Question: I have a program which compares files to see which files I've updated and which files and folders are new.
I have a folder called 'School' at home and at school with exactly the same contents in. My program works fine accessing and comparing files on my USB but I can't seem to find the correct path to access my files at school.
[EDIT]: I downloaded the 'rdp' from my school website. To open my documents, I connect to 'school.rdp', type in my username and password then the window comes up.

This is the start of my program which finds the base folder
'''
import os
# HOME, this works
print(os.path.exists("C:/School")) # True
print(os.path.exists("C:")) # True
# SCHOOL, I've tried all of these but none of them work
print(os.path.exists("N:/School")) # False
print(os.path.exists("N:/Documents")) # False
print(os.path.exists("N:")) # False
print(os.path.exists("N:/cha-sr-003/Students$/Intake2011/11FullerT/Documents/School")) # False
print(os.path.exists("//cha-sr-003/Students$/Intake2011/11FullerT/Documents/School")) # False
print(os.path.exists("cha-sr-003")) # False
'''
Does anyone know a path which will allow me to access my folders on the remote desktop connection? If this isn't possible, is there any other way I can use to access them?
Thanks for your help
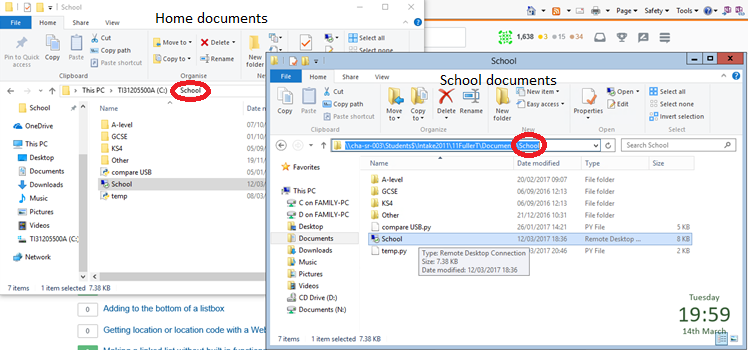
Answer: I wasn't able to access my files because I didn't have access rights to the server.
To work around this problem I used two separate programs, each which creates a '.txt' file in my documents at home and at school. I then copied the '.txt' file from my school area to my home documents and used my program 'compare.py' to compare both of the text files
Thanks to @Jean-Francois Fabre and @13loodH4t for your help